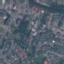
Label: Residential